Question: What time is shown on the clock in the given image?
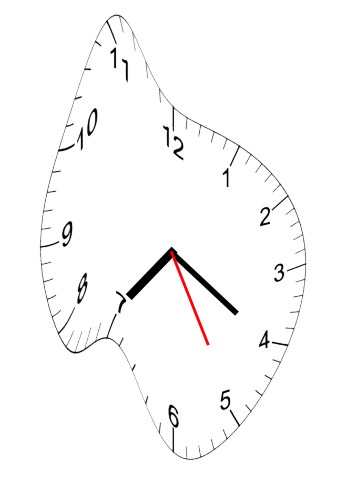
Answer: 07:20:25